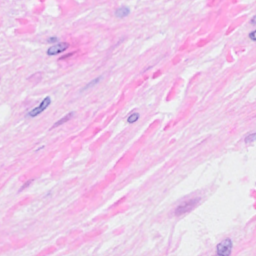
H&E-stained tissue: Breast